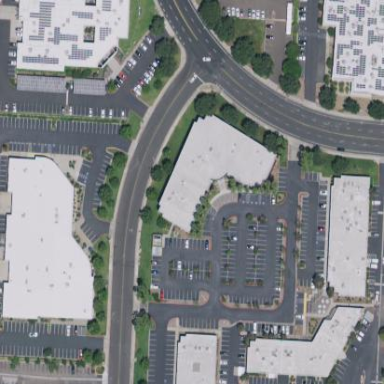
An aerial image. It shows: Office building.